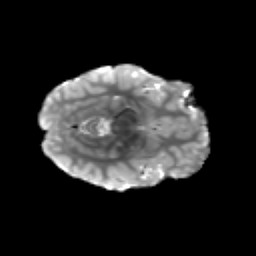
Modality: T2w
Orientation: axial
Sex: female
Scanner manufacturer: siemens
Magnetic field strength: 3 T
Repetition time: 5 s
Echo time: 0.071 s